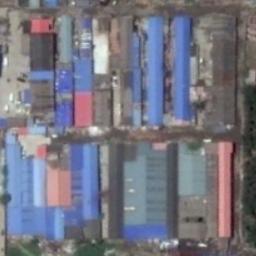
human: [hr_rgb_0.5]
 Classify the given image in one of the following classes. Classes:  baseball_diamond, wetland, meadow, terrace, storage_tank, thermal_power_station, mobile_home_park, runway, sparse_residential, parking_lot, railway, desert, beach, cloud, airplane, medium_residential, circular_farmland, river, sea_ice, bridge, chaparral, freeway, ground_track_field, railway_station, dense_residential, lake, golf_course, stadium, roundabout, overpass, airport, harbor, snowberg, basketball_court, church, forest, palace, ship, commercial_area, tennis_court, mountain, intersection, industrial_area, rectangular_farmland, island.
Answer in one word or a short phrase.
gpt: industrial_area